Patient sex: M
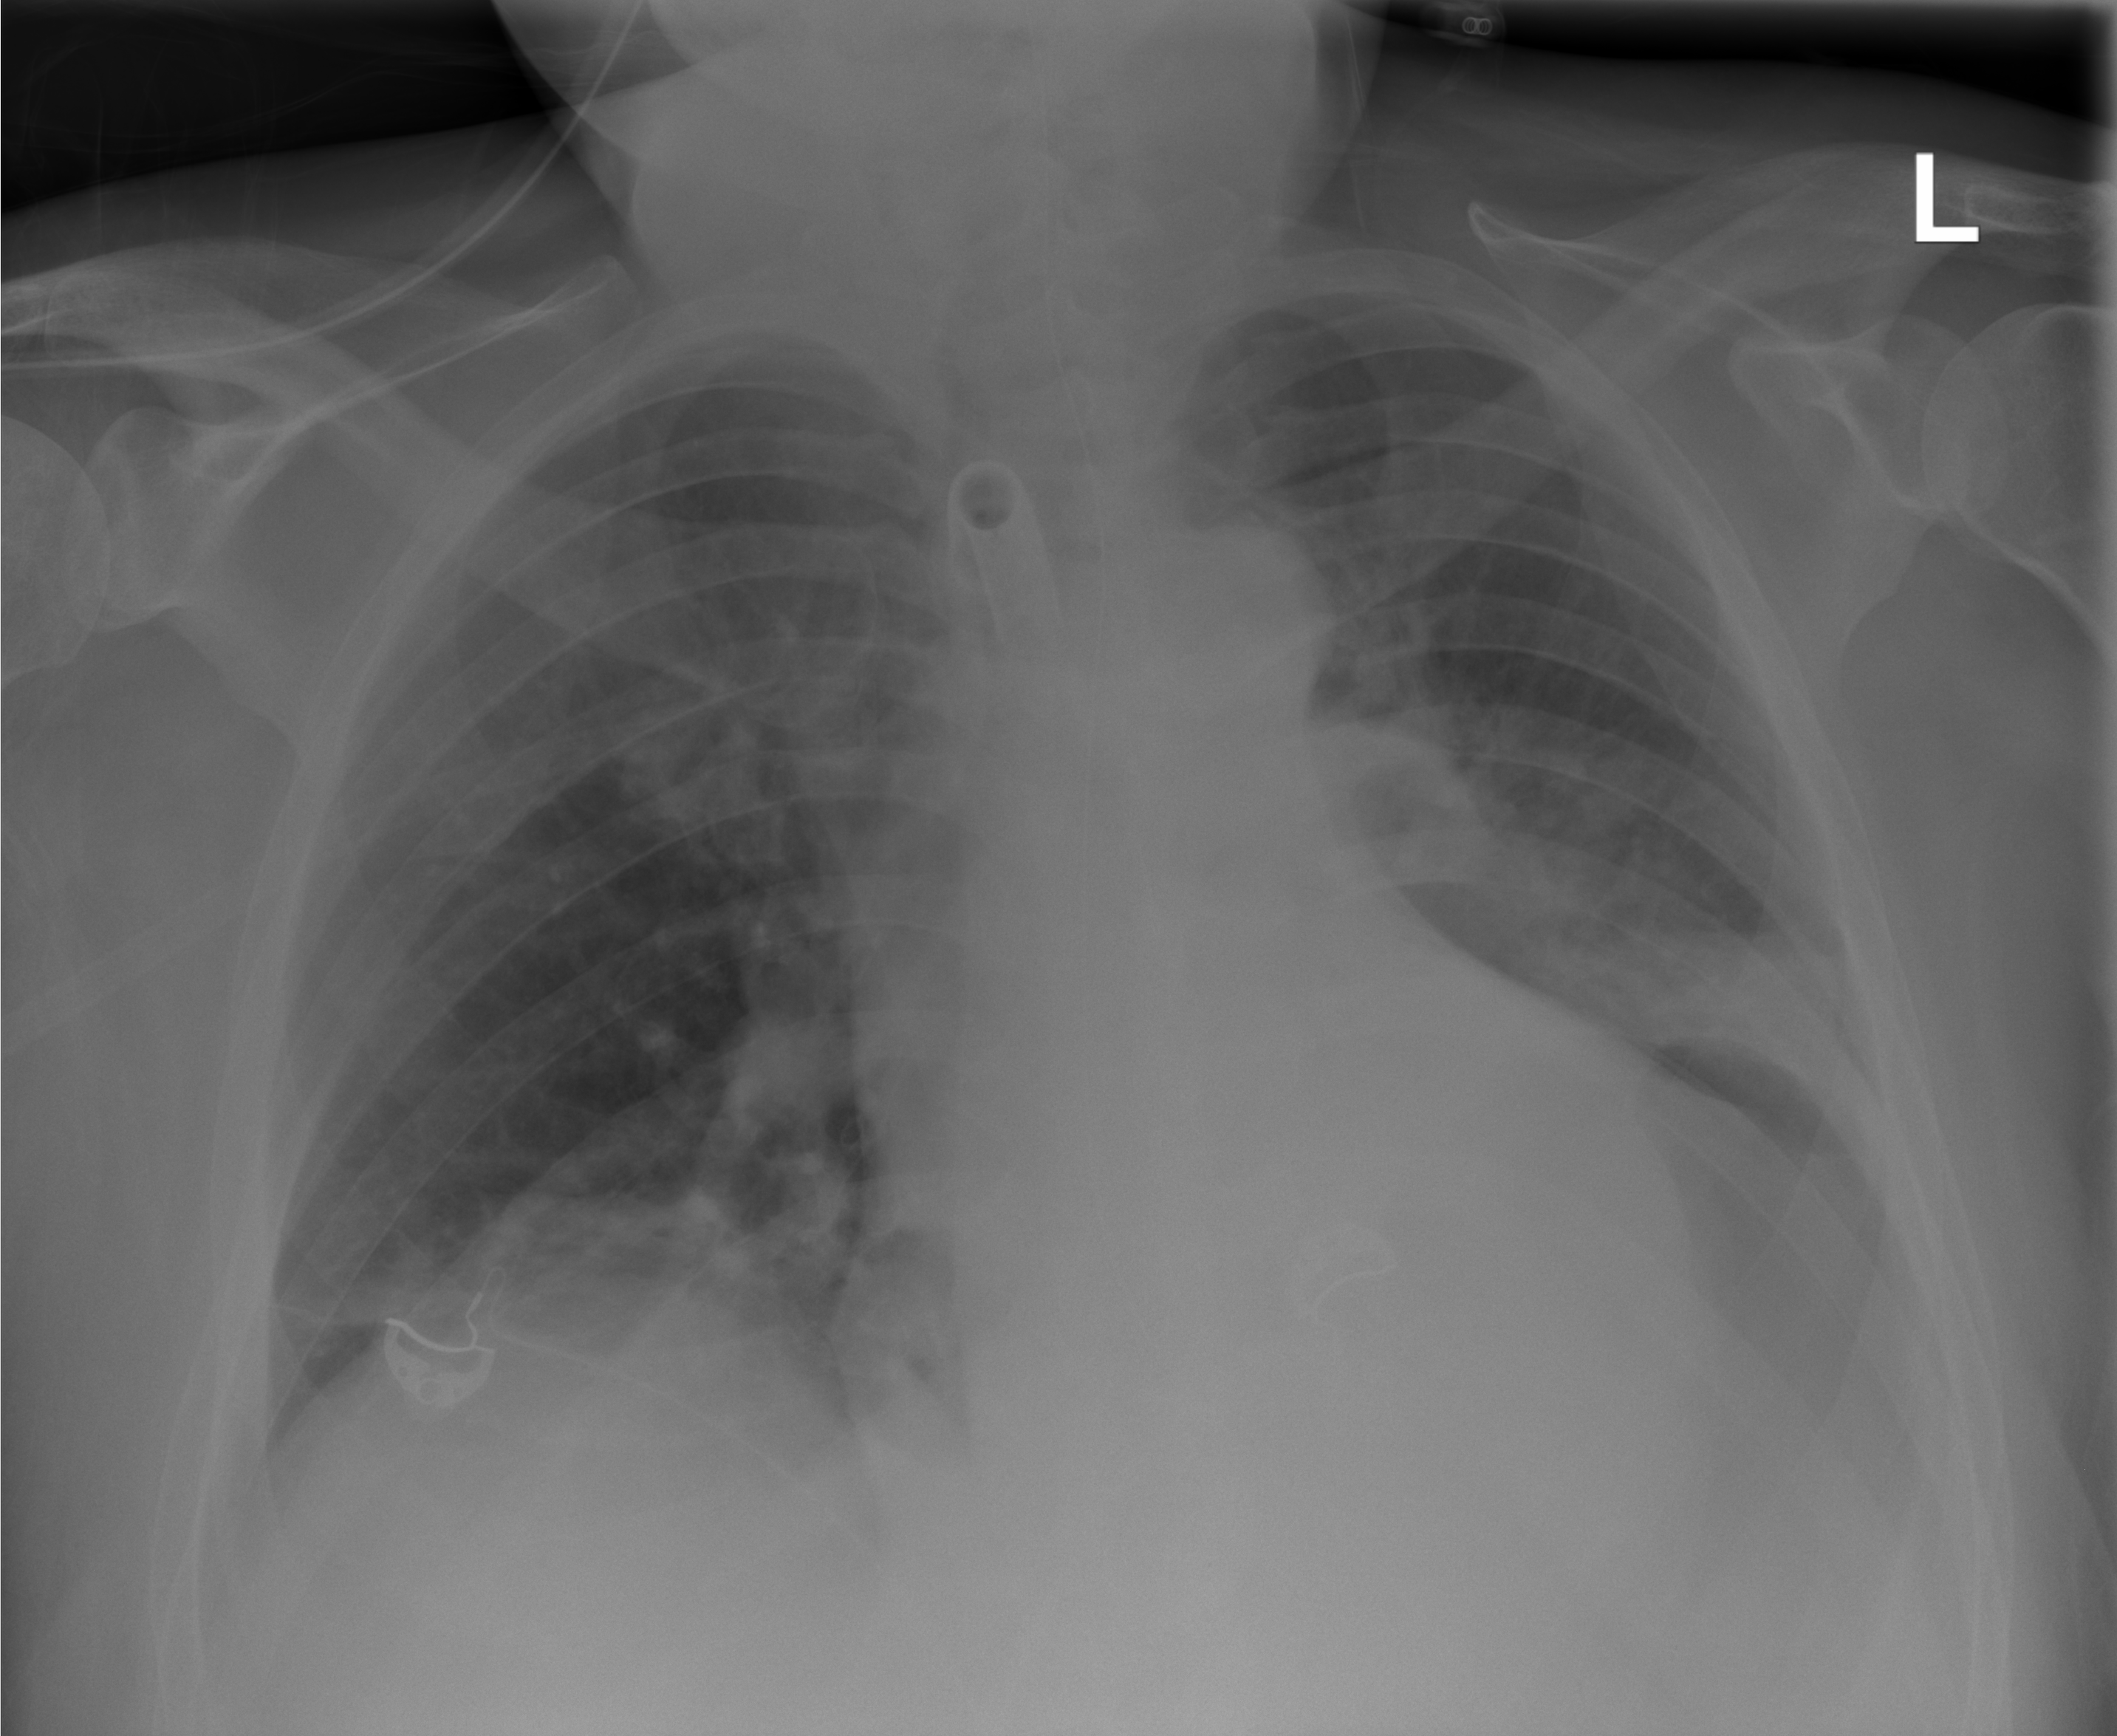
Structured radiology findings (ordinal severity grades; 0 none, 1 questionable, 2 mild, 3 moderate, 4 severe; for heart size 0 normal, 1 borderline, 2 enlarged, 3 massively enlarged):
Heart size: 1
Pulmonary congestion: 1
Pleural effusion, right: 0
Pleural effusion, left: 0
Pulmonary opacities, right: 0
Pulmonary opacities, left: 0
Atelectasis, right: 2
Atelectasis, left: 2